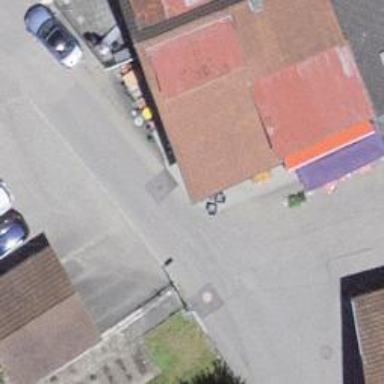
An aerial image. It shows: Café.